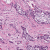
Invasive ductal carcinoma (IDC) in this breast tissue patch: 1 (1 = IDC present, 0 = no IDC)